Question: How to get the properties as shown on the image (Blocked, DNS resolution, Connecting ...) after sending the request?
From firefox, the waiting time = ~650ms
From python, 'requests.Response.elapsed.total_seconds()' = ~750ms
Since the result is difference, i want to have a more details result as shown on firefox developer mode.

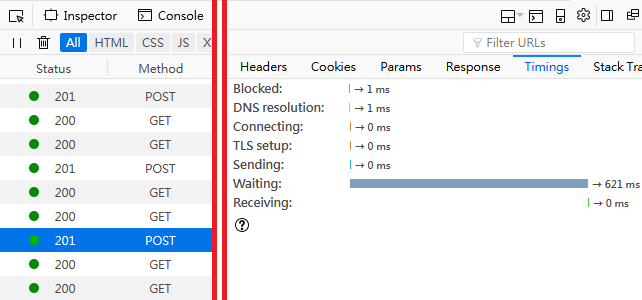
Answer: You can only get the total time of the request because the response doesn't know more itself.
More informations are only logged by the programms which does handle the request and start-stopping a timer for some steps.
You need to track times in/on you connection-framework or you can have a look on the FireFox <URL> - there are some more APIs so maybe you find something you are able to use for your case - but main fact is you can't do it directly and only with your script because request and response are fired/catched and logging/getting data does happen between other components then.